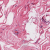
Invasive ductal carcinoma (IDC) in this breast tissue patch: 0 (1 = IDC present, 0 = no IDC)